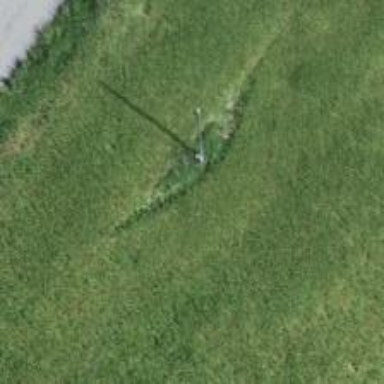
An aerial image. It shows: Power pole.